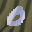
Label: 0